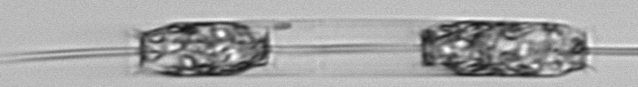
Label: Ditylum_brightwellii